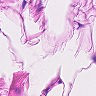
Metastatic tissue present: no